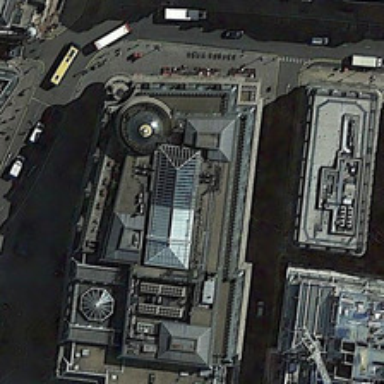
A church is near a crossroads and several buildings .